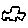
Label: car